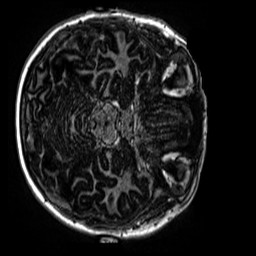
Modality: MP2RAGE
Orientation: axial
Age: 12
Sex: female
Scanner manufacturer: siemens
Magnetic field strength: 3 T
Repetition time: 4 s
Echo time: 0.00299 s